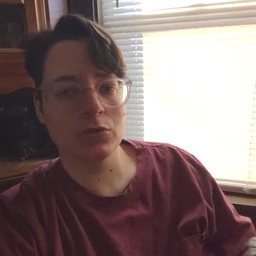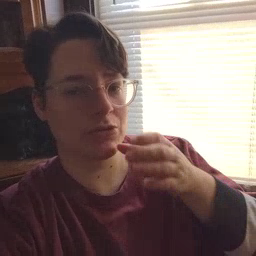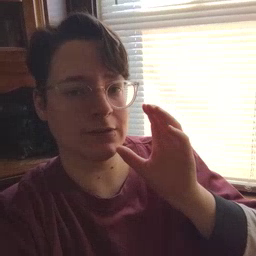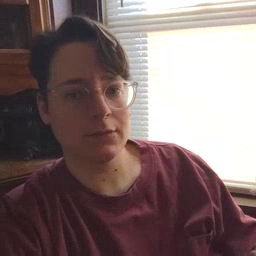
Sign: drink